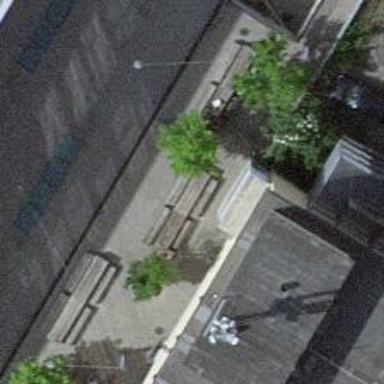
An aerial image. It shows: Picnic table located in leisure land area.